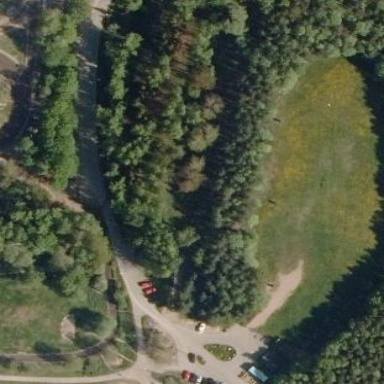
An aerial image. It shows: Dog park with agility training area enclosed by fence.